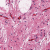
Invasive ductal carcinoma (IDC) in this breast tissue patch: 0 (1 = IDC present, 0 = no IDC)